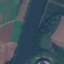
Land use / land cover: River